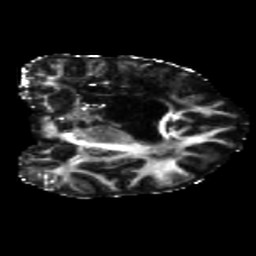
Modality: FA
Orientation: coronal
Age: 31
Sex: female
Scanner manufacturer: siemens
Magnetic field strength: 3 T
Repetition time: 5.25 s
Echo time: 0.08 s